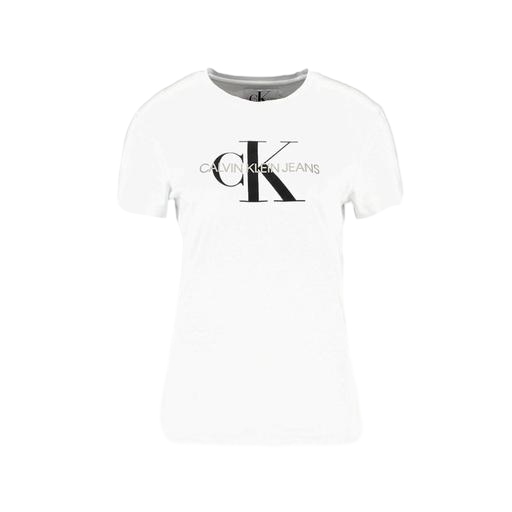
white logo-print t-shirt, v ck t shirt, white logo graphic tee, white background